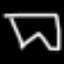
Label: pants